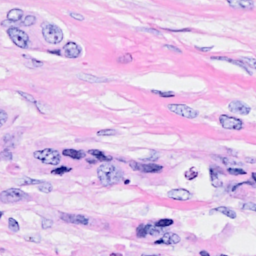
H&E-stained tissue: Breast